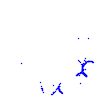
Particle: pion